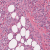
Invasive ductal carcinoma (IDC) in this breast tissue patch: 1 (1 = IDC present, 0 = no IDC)